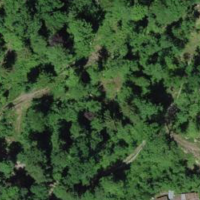
EUNIS habitat code: 53
Species observed at this site:
Tachymarptis melba
Poecile palustris
Cyanistes caeruleus
Turdus philomelos
Parus major
Sturnus vulgaris
Phoenicurus ochruros
Garrulus glandarius
Passer domesticus
Phylloscopus trochilus